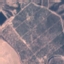
Land use / land cover class: PermanentCrop